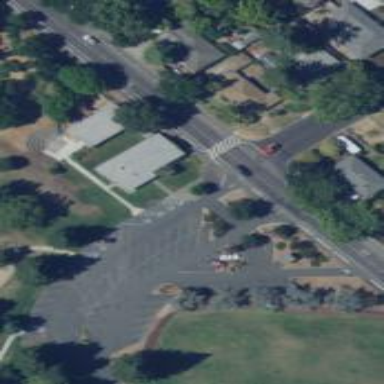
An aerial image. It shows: Marked crossing on the road.